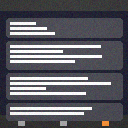
Screen state: on